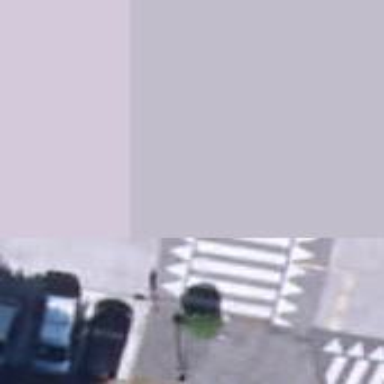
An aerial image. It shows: Marked zebra crossing with traffic calming table.